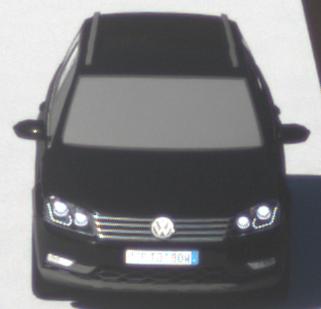
Make: VW
Model: Passat Alltrack 1.8 TSI
Detailed model: Passat (B7) Alltrack
Model produced from: 2012/03
Model produced until: 2013/06
Doors: 5
Color: black
Road condition: dry road
Daytime: morning or afternoon
Contrast: high contrast